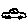
Label: car